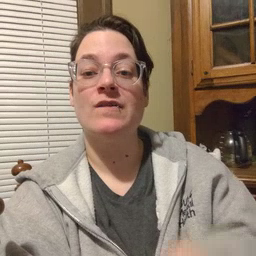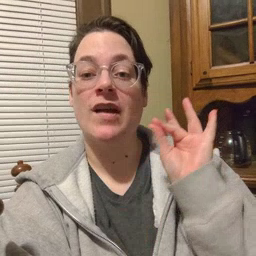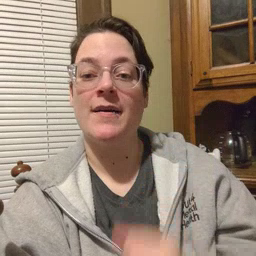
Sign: find